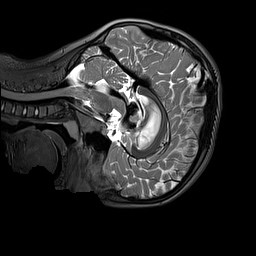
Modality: T2w
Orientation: sagittal
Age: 9
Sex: female
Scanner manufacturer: siemens
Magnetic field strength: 3 T
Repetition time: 3.2 s
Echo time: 0.408 s